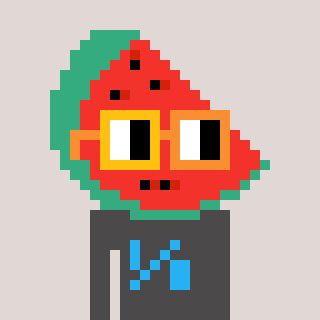
a pixel art character with square yellow and orange glasses, a watermelon-shaped head and a grayscale-colored body on a warm background